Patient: sex M, age 71
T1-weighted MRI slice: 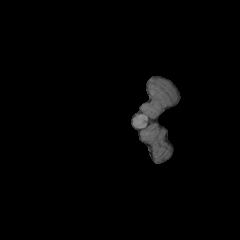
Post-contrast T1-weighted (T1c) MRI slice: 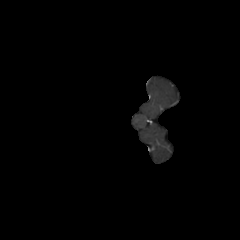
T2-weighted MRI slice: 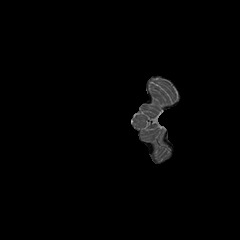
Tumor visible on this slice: no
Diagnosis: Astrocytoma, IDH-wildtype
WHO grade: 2